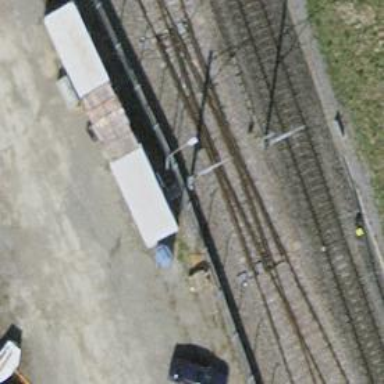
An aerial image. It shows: Railway switch.